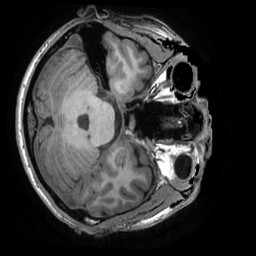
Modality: T1w
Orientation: axial
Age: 34
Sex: male
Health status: healthy
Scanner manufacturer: ge